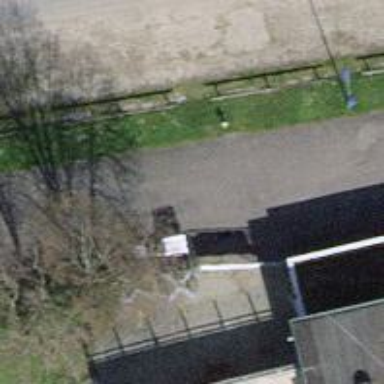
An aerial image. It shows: Fence is in the image.